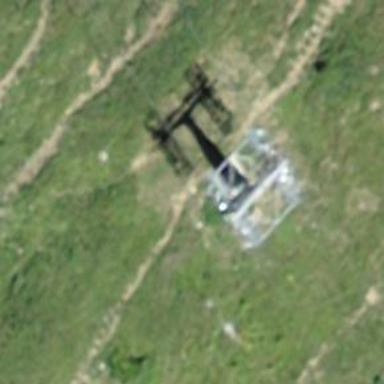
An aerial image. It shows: Pylon used for aerialway.